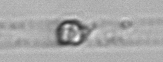
Label: Dactyliosolen_blavyanus